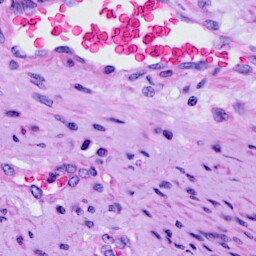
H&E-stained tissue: Cervix